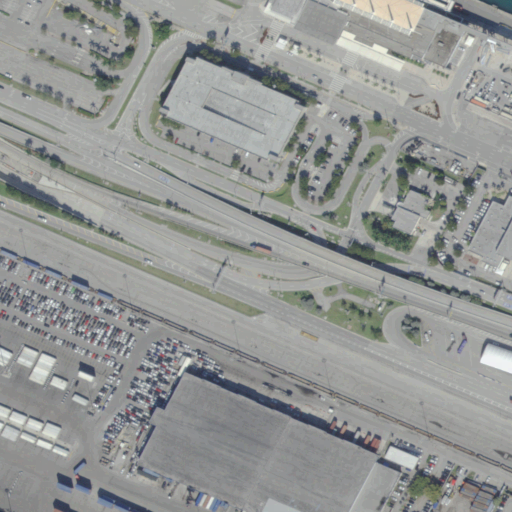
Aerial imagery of island in Florida named Dodge Island containing high intensity development and medium intensity development